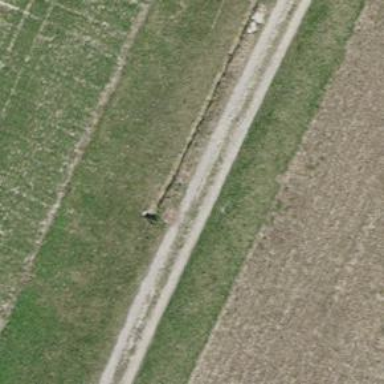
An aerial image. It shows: Culvert tunnel.